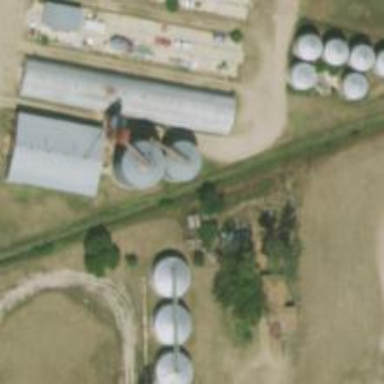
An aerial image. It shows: Silo.